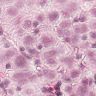
Metastatic tissue present: yes